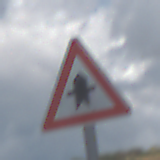
Verkehrszeichen: Vorfahrt
Umgebung: Outdoor, Nature
Tageszeit: Midday
Wetter: PartlyCloudy
Licht: Natural
Jahreszeit: NotSpecified
Kontrast: HighContrast